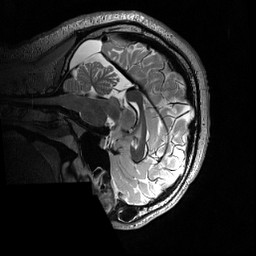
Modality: T2w
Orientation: sagittal
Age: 21
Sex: male
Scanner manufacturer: siemens
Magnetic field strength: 3 T
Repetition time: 3.2 s
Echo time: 0.566 s